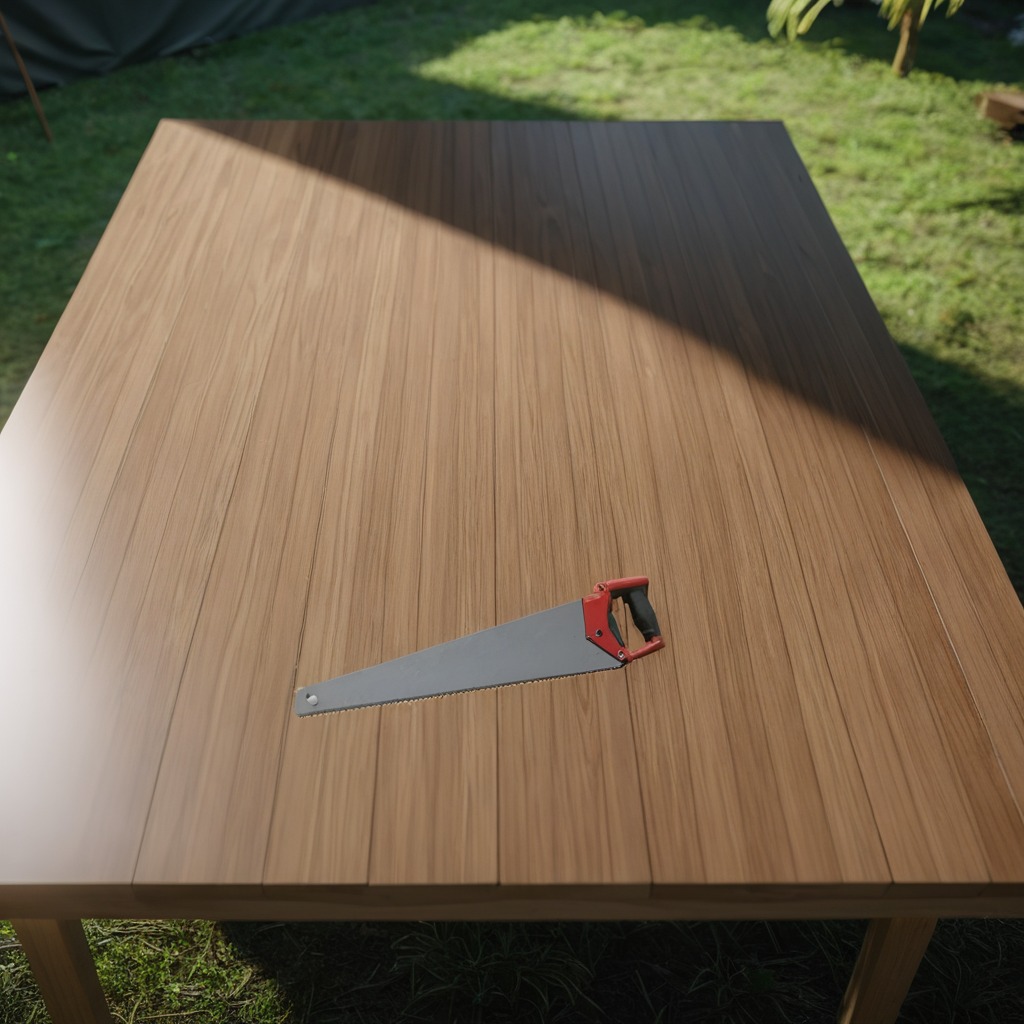
A metal saw is lying on a wooden table inside a jungle field workshop tent.